Question: I am working on an iphone application where I want to add a different frame(e.g. black grit, oldtime, etc) to an image and save that image with that frame.
Is it possible in iphone application. Please give me suggestion.Thanks.

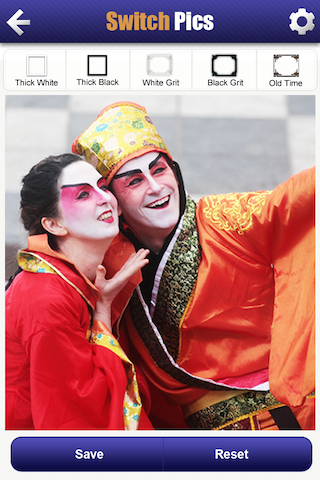
Answer: Check <URL>.
You need to implement following code:
'''
#import <QuartzCore/QuartzCore.h>
[imageView.layer setBorderColor: [[UIColor blackColor] CGColor]];
[imageView.layer setBorderWidth: 2.0];
'''